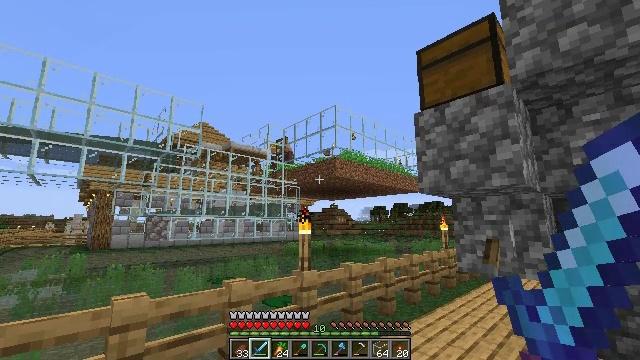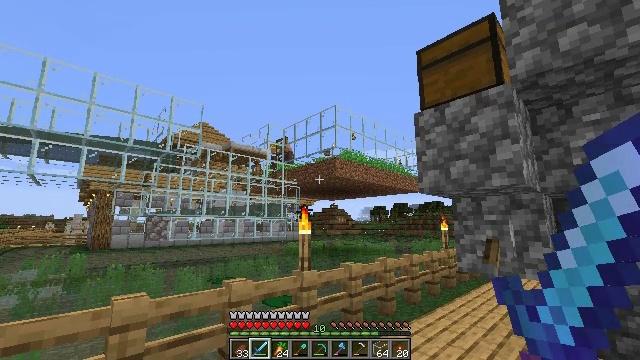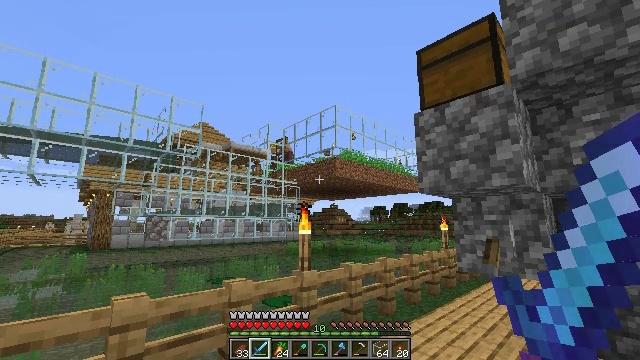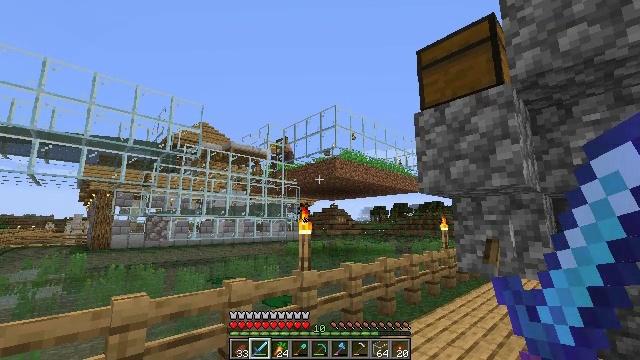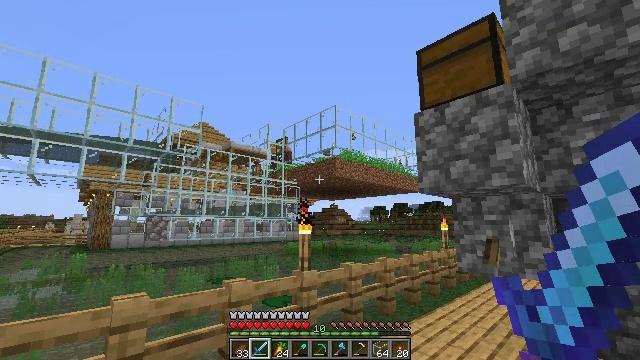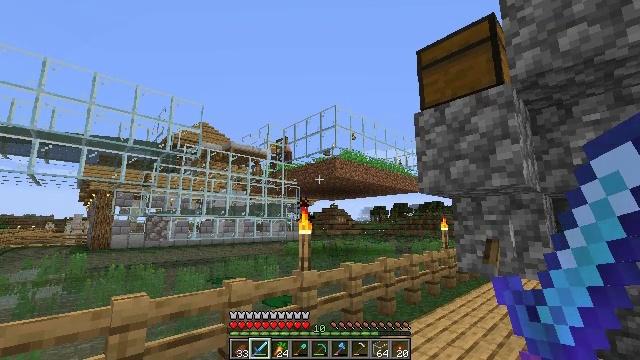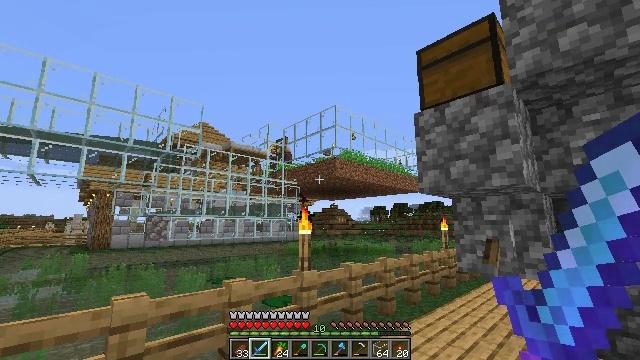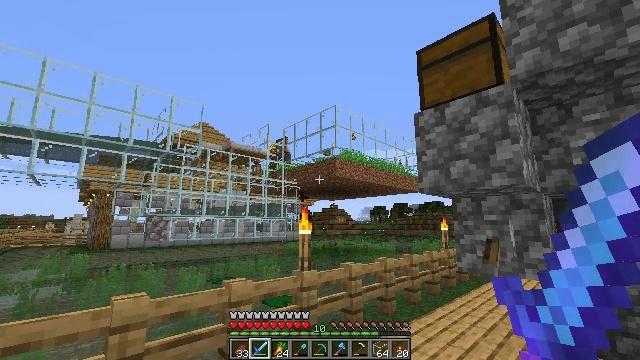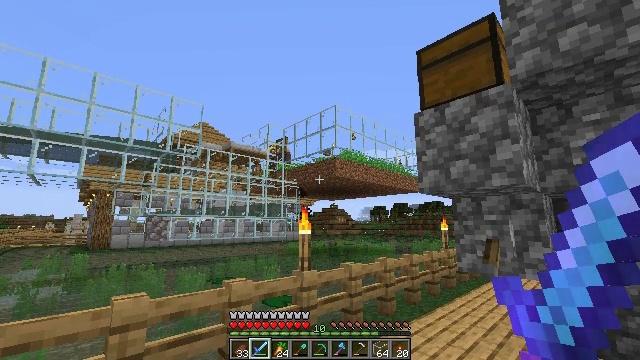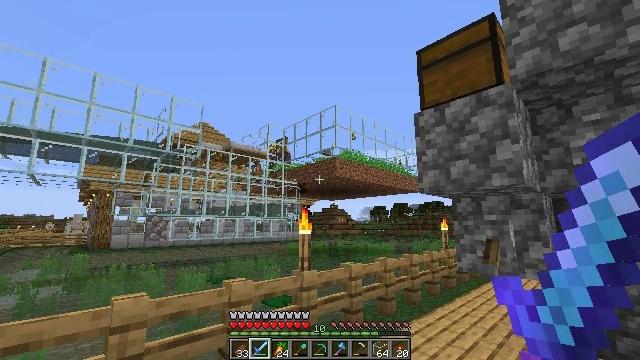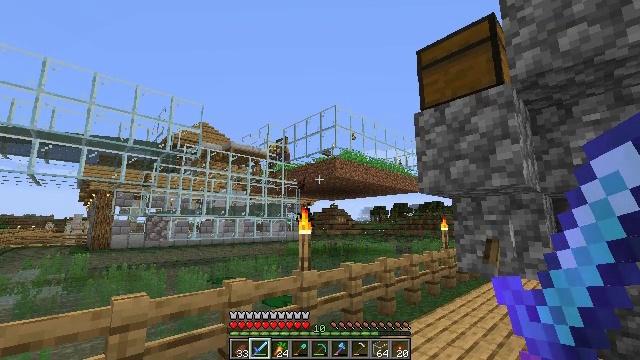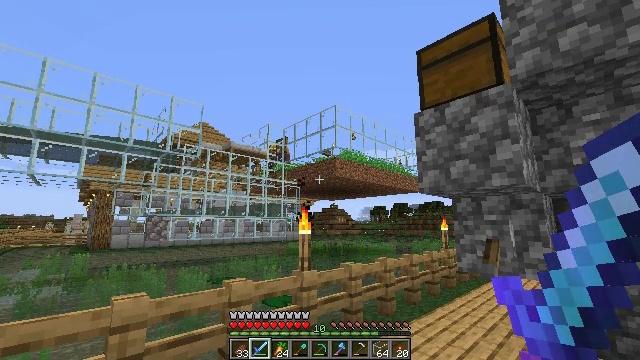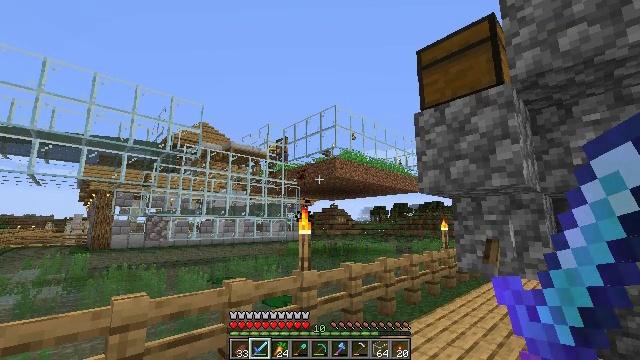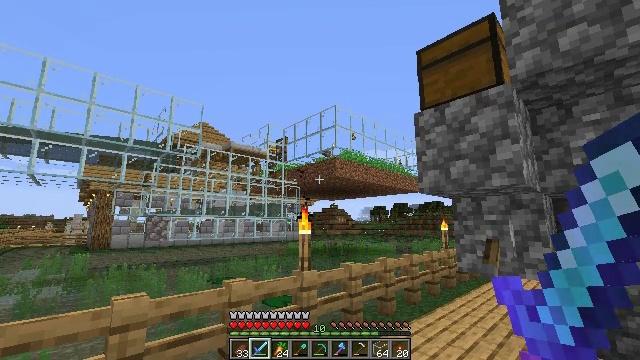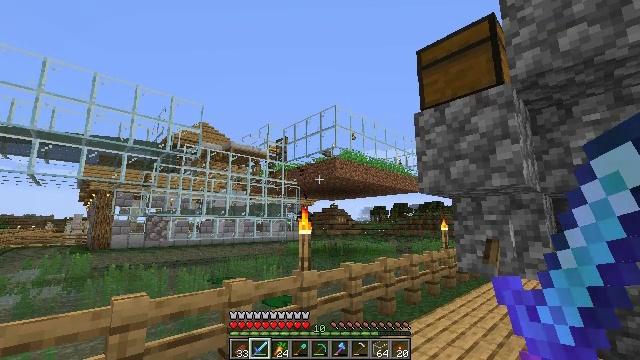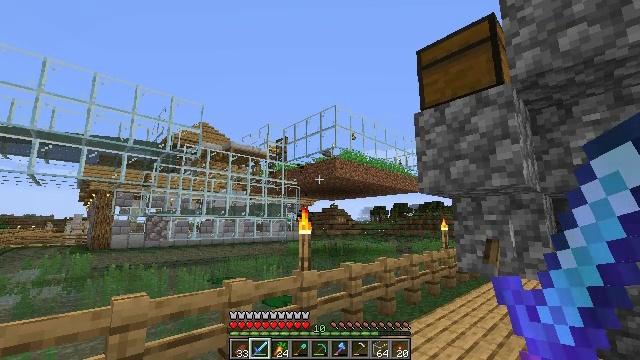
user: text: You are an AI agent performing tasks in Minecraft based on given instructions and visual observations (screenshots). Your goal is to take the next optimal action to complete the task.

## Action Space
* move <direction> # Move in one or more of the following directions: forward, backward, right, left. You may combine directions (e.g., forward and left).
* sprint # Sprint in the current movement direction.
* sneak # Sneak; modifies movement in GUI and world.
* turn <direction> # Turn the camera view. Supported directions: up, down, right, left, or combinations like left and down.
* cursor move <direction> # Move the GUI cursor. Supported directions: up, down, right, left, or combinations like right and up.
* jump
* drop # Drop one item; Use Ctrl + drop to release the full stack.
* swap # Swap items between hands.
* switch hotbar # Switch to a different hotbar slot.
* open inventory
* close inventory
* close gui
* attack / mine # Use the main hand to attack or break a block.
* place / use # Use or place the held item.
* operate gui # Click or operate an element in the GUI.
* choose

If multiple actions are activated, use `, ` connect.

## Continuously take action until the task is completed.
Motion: motion action
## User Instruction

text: craft item air
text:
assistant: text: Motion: no_op
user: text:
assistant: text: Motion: no_op
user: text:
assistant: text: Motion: no_op
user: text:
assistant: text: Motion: no_op
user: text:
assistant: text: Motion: no_op
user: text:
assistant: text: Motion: no_op
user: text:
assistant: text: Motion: no_op
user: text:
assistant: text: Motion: no_op
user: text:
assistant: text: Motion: no_op
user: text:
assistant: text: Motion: no_op
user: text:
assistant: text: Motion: no_op
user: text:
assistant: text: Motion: no_op
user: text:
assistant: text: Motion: no_op
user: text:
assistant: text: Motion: no_op
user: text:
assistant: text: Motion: no_op
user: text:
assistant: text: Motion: no_op
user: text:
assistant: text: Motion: no_op
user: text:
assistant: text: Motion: no_op
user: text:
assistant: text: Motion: no_op
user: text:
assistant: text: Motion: no_op
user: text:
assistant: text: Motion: no_op
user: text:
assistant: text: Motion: no_op
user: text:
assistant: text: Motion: no_op
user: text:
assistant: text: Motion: no_op
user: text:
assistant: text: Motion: no_op
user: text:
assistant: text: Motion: no_op
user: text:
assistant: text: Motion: no_op
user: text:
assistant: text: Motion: no_op
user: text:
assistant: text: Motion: no_op
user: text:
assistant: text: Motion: no_op